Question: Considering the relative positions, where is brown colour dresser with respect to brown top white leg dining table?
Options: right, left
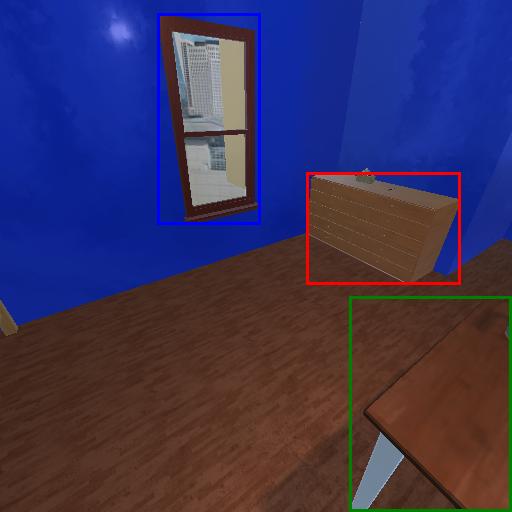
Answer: right